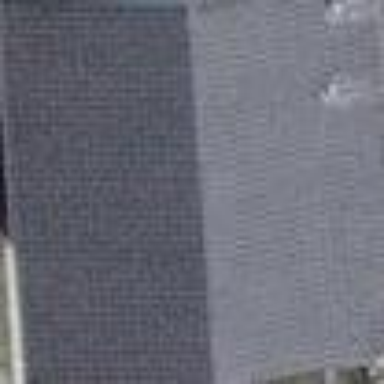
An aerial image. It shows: Residential building with tile roof.